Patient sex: M
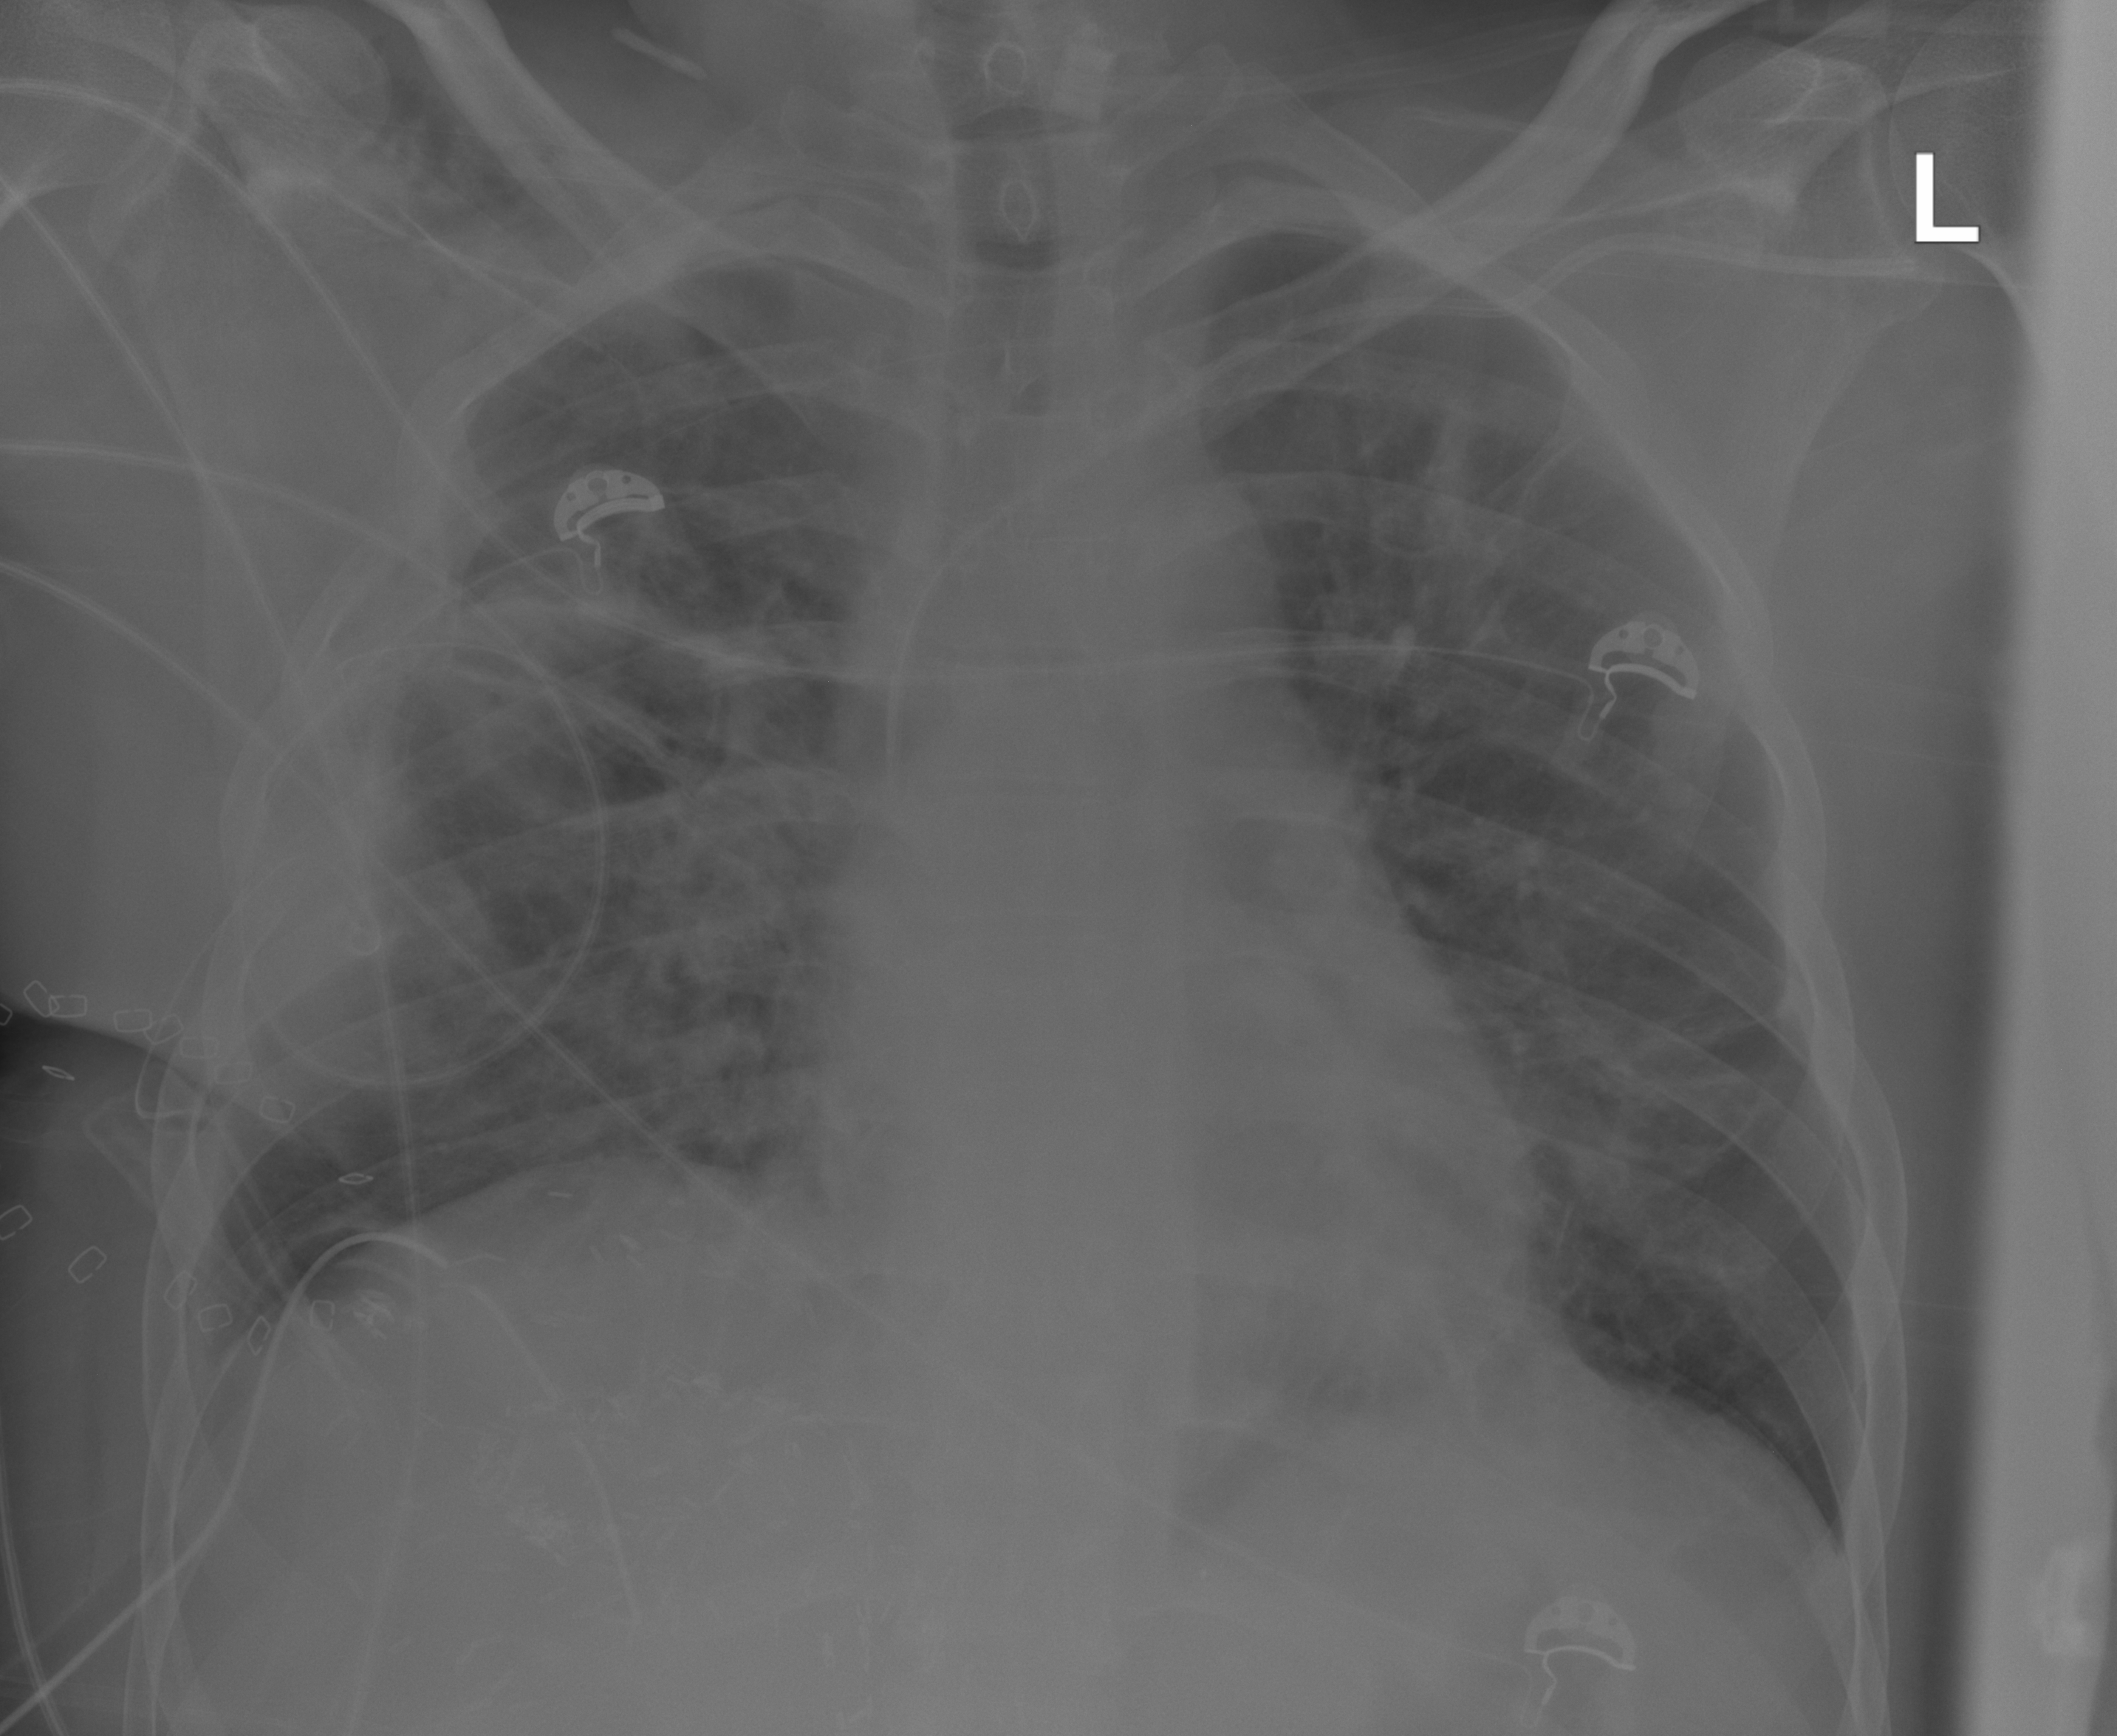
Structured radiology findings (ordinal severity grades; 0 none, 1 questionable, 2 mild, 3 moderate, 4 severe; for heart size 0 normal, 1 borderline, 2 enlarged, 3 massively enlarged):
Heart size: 0
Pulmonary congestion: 0
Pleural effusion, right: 2
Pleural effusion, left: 0
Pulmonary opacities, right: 0
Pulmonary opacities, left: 0
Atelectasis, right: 2
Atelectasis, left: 0